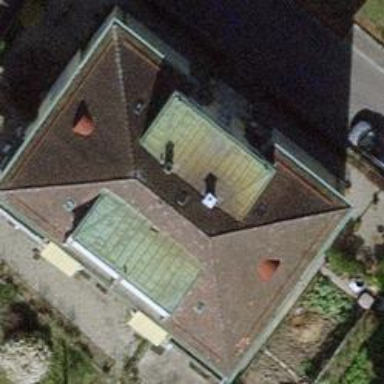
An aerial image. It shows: Hipped roof apartment building.